Question: Why we use these tags? Is it okay if I'll create a navbar with only links and divs?
cause I need to do menu with structure like this

Isn't it gonna be too much nested, if I use '<ul>' for this?
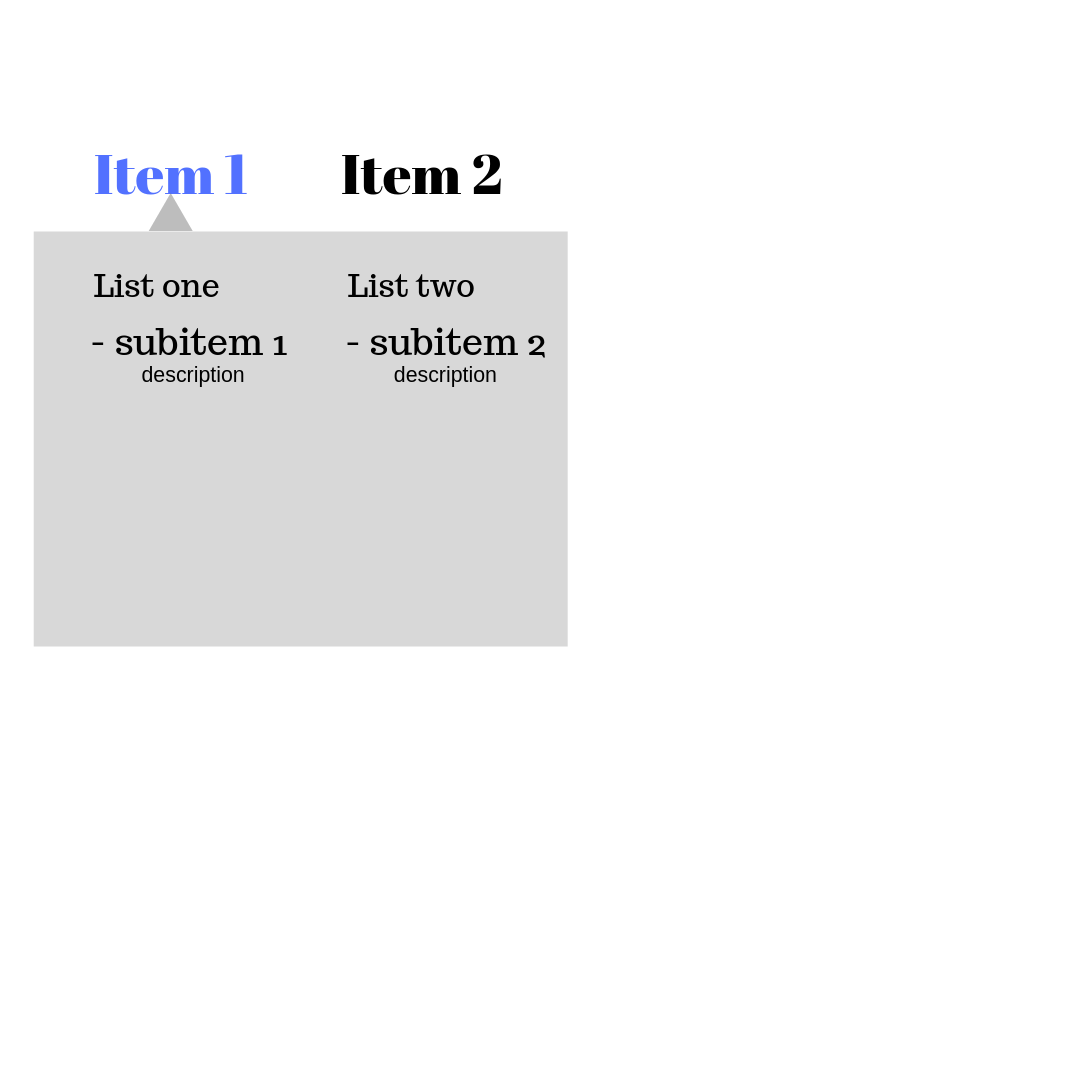
Answer: We use list markup for menus and navigation bars because it is the most appropriate markup from a "semantic" point of view. The links in a menu or navigation bar constitute a list of similar items. As the <URL> says,
> The ul element represents a list of items, where the order of the items is not important -- that is, where changing the order would not materially change the meaning of the document.
A navigation bar or navigation menu is a list of links; other types of menus may be lists of functions in an application. Early version of HTML, e.g. <URL> even had a 'menu' element:
> They [i.e. the 'DIR' and 'MENU' elements] are intended for unordered lists similar to 'UL' elements. User agents are recommended to render 'DIR' elements as multicolumn directory lists, and 'MENU' elements as single column menu lists. In practice, Mosaic and most other user agents have ignored this advice and instead render 'DIR' and 'MENU' in an identical way to 'UL' elements.
'dir' and 'menu' were deprecated in <URL>; the HTML 4.01 spec says:
> We strongly recommend using 'UL' instead of these elements.
In addition to browser support, there is another reason for using 'ul' instead of a non-list element: . When a screen reader encounters an 'ul', it can to the user. This is very useful, because it allows the user to decide whether they want to read the entire list or skip it. Announcing the length of a list is not possible when the list markup is replaced with a series of paragraphs or divs.